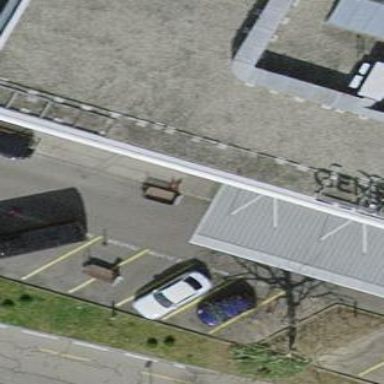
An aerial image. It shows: Parking area with surface.